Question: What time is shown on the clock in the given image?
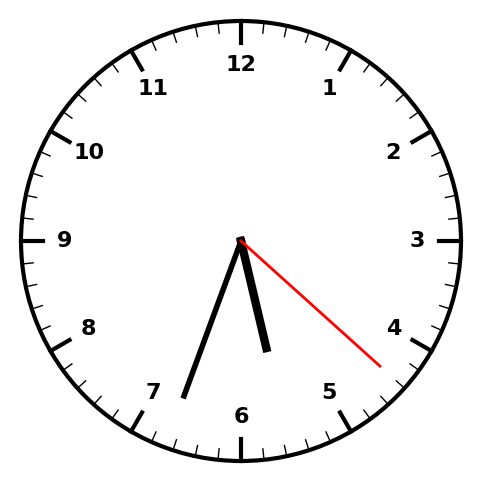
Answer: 05:33:22